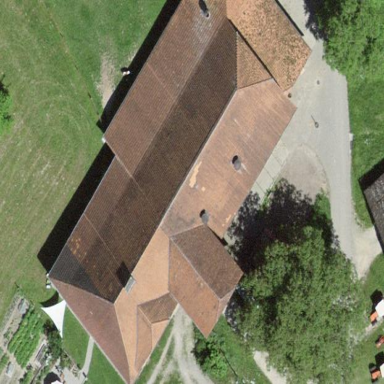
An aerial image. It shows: Farm building.